Question: In my application, i want the layout like in the image below.

I have been trying this for hours but could not get the desired results.
Here is my layout xml:
'''
<RelativeLayout
android:layout_width="match_parent"
android:layout_height="wrap_content"
android:gravity="center"
android:paddingBottom="@dimen/activity_vertical_margin"
android:paddingTop="@dimen/activity_vertical_margin" >
<View
android:id="@+id/middleSeperator"
android:layout_width="1dp"
android:layout_height="fill_parent"
android:layout_alignParentTop="true"
android:background="#90909090" />
<LinearLayout
android:id="@+id/leftLayout"
android:layout_width="wrap_content"
android:layout_height="wrap_content"
android:layout_alignParentTop="true"
android:layout_toLeftOf="@id/middleSeperator"
android:gravity="right"
android:orientation="vertical" >
<TextView
android:id="@+id/textView1"
android:layout_width="wrap_content"
android:layout_height="wrap_content"
android:text="@string/batt_health"
android:textColor="@color/white" />
<TextView
android:id="@+id/textView2"
android:layout_width="wrap_content"
android:layout_height="wrap_content"
android:layout_marginTop="@dimen/activity_vertical_margin"
android:text="@string/batt_level"
android:textColor="@color/white" />
<TextView
android:id="@+id/textView3"
android:layout_width="wrap_content"
android:layout_height="wrap_content"
android:layout_marginTop="@dimen/activity_vertical_margin"
android:text="@string/batt_status"
android:textColor="@color/white" />
<TextView
android:id="@+id/textView4"
android:layout_width="wrap_content"
android:layout_height="wrap_content"
android:layout_marginTop="@dimen/activity_vertical_margin"
android:text="@string/batt_tech"
android:textColor="@color/white" />
<TextView
android:id="@+id/textView5"
android:layout_width="wrap_content"
android:layout_height="wrap_content"
android:layout_marginTop="@dimen/activity_vertical_margin"
android:text="@string/batt_temp"
android:textColor="@color/white" />
<TextView
android:id="@+id/textView6"
android:layout_width="wrap_content"
android:layout_height="wrap_content"
android:layout_marginTop="@dimen/activity_vertical_margin"
android:text="@string/batt_voltage"
android:textColor="@color/white" />
</LinearLayout>
<LinearLayout
android:id="@+id/rightLayout"
android:layout_width="wrap_content"
android:layout_height="wrap_content"
android:layout_alignParentTop="true"
android:layout_toRightOf="@+id/middleSeperator"
android:orientation="vertical" >
<TextView
android:id="@+id/textViewHealth"
android:layout_width="wrap_content"
android:layout_height="wrap_content"
android:layout_marginLeft="@dimen/activity_horizontal_margin"
android:layout_marginTop="@dimen/activity_vertical_margin"
android:textColor="@color/teal"
android:textStyle="bold"
tools:ignore="SelectableText" />
<TextView
android:id="@+id/textViewLevel"
android:layout_width="wrap_content"
android:layout_height="wrap_content"
android:layout_marginLeft="@dimen/activity_horizontal_margin"
android:layout_marginTop="@dimen/activity_vertical_margin"
android:textColor="@color/teal"
android:textStyle="bold"
tools:ignore="SelectableText" />
<TextView
android:id="@+id/textViewStatus"
android:layout_width="wrap_content"
android:layout_height="wrap_content"
android:layout_marginLeft="@dimen/activity_horizontal_margin"
android:layout_marginTop="@dimen/activity_vertical_margin"
android:textColor="@color/teal"
android:textStyle="bold"
tools:ignore="SelectableText" />
<TextView
android:id="@+id/textViewTech"
android:layout_width="wrap_content"
android:layout_height="wrap_content"
android:layout_marginLeft="@dimen/activity_horizontal_margin"
android:layout_marginTop="@dimen/activity_vertical_margin"
android:textColor="@color/teal"
android:textStyle="bold"
tools:ignore="SelectableText" />
<TextView
android:id="@+id/textViewTemp"
android:layout_width="wrap_content"
android:layout_height="wrap_content"
android:layout_marginLeft="@dimen/activity_horizontal_margin"
android:layout_marginTop="@dimen/activity_vertical_margin"
android:textColor="@color/teal"
android:textStyle="bold"
tools:ignore="SelectableText" />
<TextView
android:id="@+id/textViewVoltage"
android:layout_width="wrap_content"
android:layout_height="wrap_content"
android:layout_marginLeft="@dimen/activity_horizontal_margin"
android:layout_marginTop="@dimen/activity_vertical_margin"
android:textColor="@color/teal"
android:textStyle="bold"
tools:ignore="SelectableText" />
</LinearLayout>
</RelativeLayout>
'''
With this, left side textviews are not visible. Please Help.
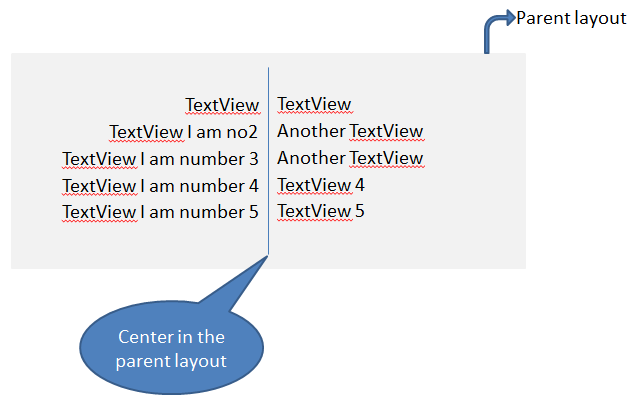
Answer: You can do this in many ways, one can be using plain LinearLayout as container, then set your both 'TextView's width to 'fill_parent' AND set 'android:layout_weight="1"' on both 'TextView's so they take 50% of the available width. And then you need to put the vertical line in between with fixed size like '1dp' (you can put 'ImageView' or even empty 'FrameLayout' with background color).